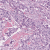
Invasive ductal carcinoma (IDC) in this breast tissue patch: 1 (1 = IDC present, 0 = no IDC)